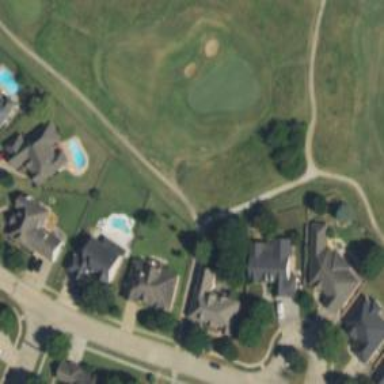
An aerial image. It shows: Path for both road and golf.